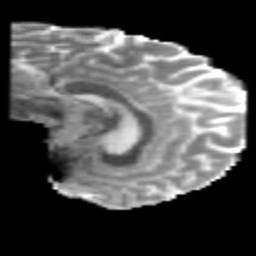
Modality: MD
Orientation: sagittal
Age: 28
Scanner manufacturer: philips
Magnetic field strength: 3 T
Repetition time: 8.552 s
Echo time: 0.1273 s